Question: I am using picasso for my application and it works like charm.
But I need a way (in runtime and on production code) to determine
if the images are either loaded via the network or from cache/disk.

In debug mode you can see the green,yellow and red indicators, but is there
a way to determine that programmatically in production?
Cheers.
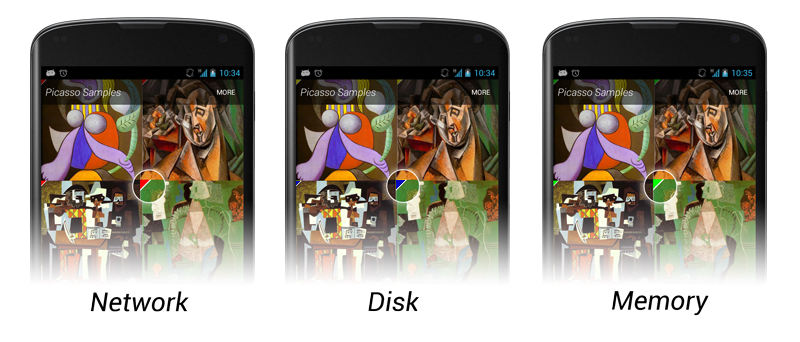
Answer: If you load the image directly into an ImageView, I'm not sure that it's possible to check where it's loaded from. However, if you used the <URL> flag to determine if it was loaded from memory, disk, or network.
However, if you use Target's to load your images, make sure you take care to make sure they're not GCed/fall out of scope before the load is finished, since Picasso doesn't keep strong refs.